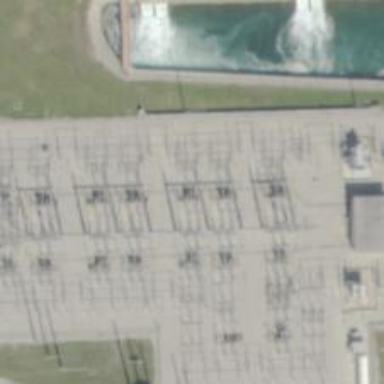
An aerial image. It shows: Switch used for power control.